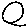
Label: circle